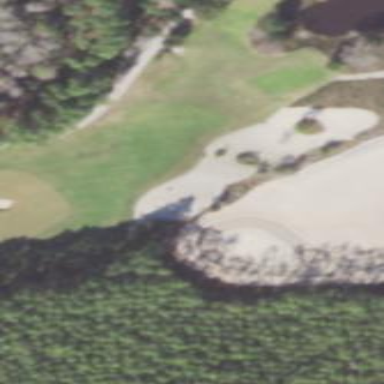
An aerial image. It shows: Sandy area is golf bunker.